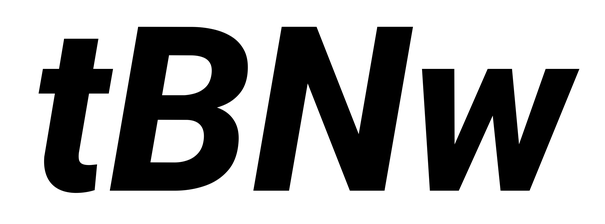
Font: Roboto-Italic_ExtraBold_Italic